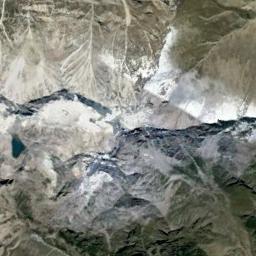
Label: snowberg